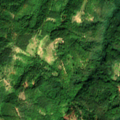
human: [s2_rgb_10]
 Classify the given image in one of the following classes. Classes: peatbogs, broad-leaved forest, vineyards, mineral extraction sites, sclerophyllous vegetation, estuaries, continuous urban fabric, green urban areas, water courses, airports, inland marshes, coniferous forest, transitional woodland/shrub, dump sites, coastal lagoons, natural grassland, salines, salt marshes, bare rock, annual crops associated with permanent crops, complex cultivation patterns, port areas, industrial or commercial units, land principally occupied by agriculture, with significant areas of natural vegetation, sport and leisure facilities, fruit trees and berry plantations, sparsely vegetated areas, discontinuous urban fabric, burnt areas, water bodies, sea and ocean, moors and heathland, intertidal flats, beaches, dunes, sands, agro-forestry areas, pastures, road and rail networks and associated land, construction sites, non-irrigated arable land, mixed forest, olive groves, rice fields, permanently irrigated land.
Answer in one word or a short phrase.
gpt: land principally occupied by agriculture, with significant areas of natural vegetation, broad-leaved forest